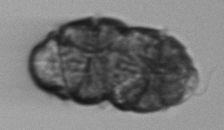
Label: Margalefidinium